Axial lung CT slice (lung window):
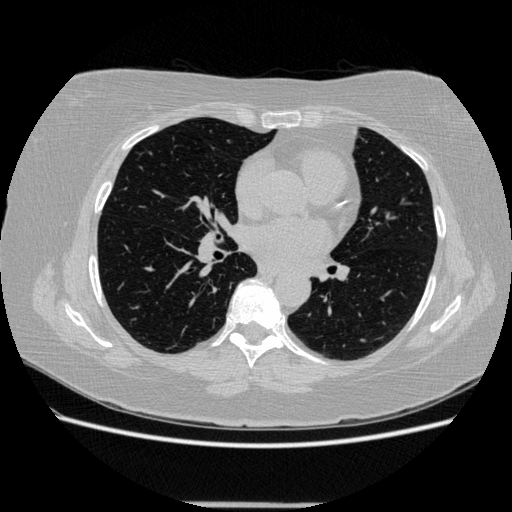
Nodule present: no